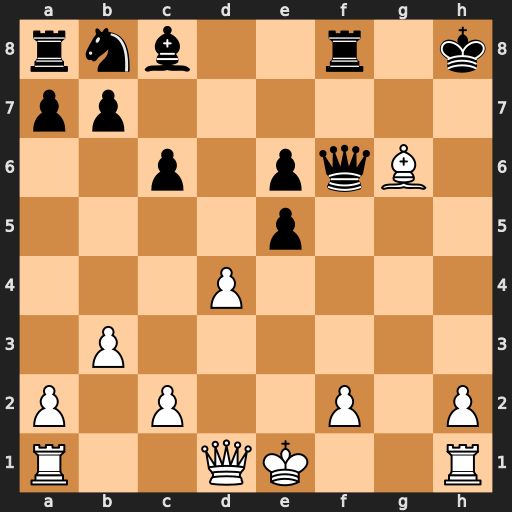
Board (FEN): rnb2r1k/pp6/2p1pqB1/4p3/3P4/1P6/P1P2P1P/R2QK2R
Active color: w
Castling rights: KQ
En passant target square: -
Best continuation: Qh5+ Kg7 Qh7#